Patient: sex F, age 61
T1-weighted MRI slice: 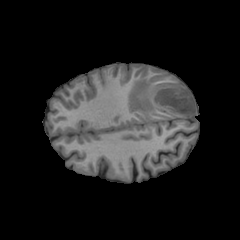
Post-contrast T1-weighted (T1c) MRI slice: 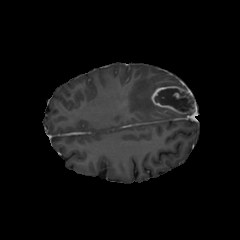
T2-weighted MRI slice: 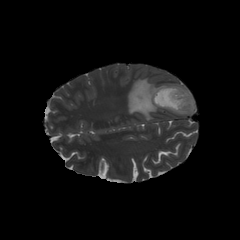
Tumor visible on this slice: yes
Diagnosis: Glioblastoma, IDH-wildtype
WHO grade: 4